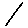
Label: line